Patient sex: M
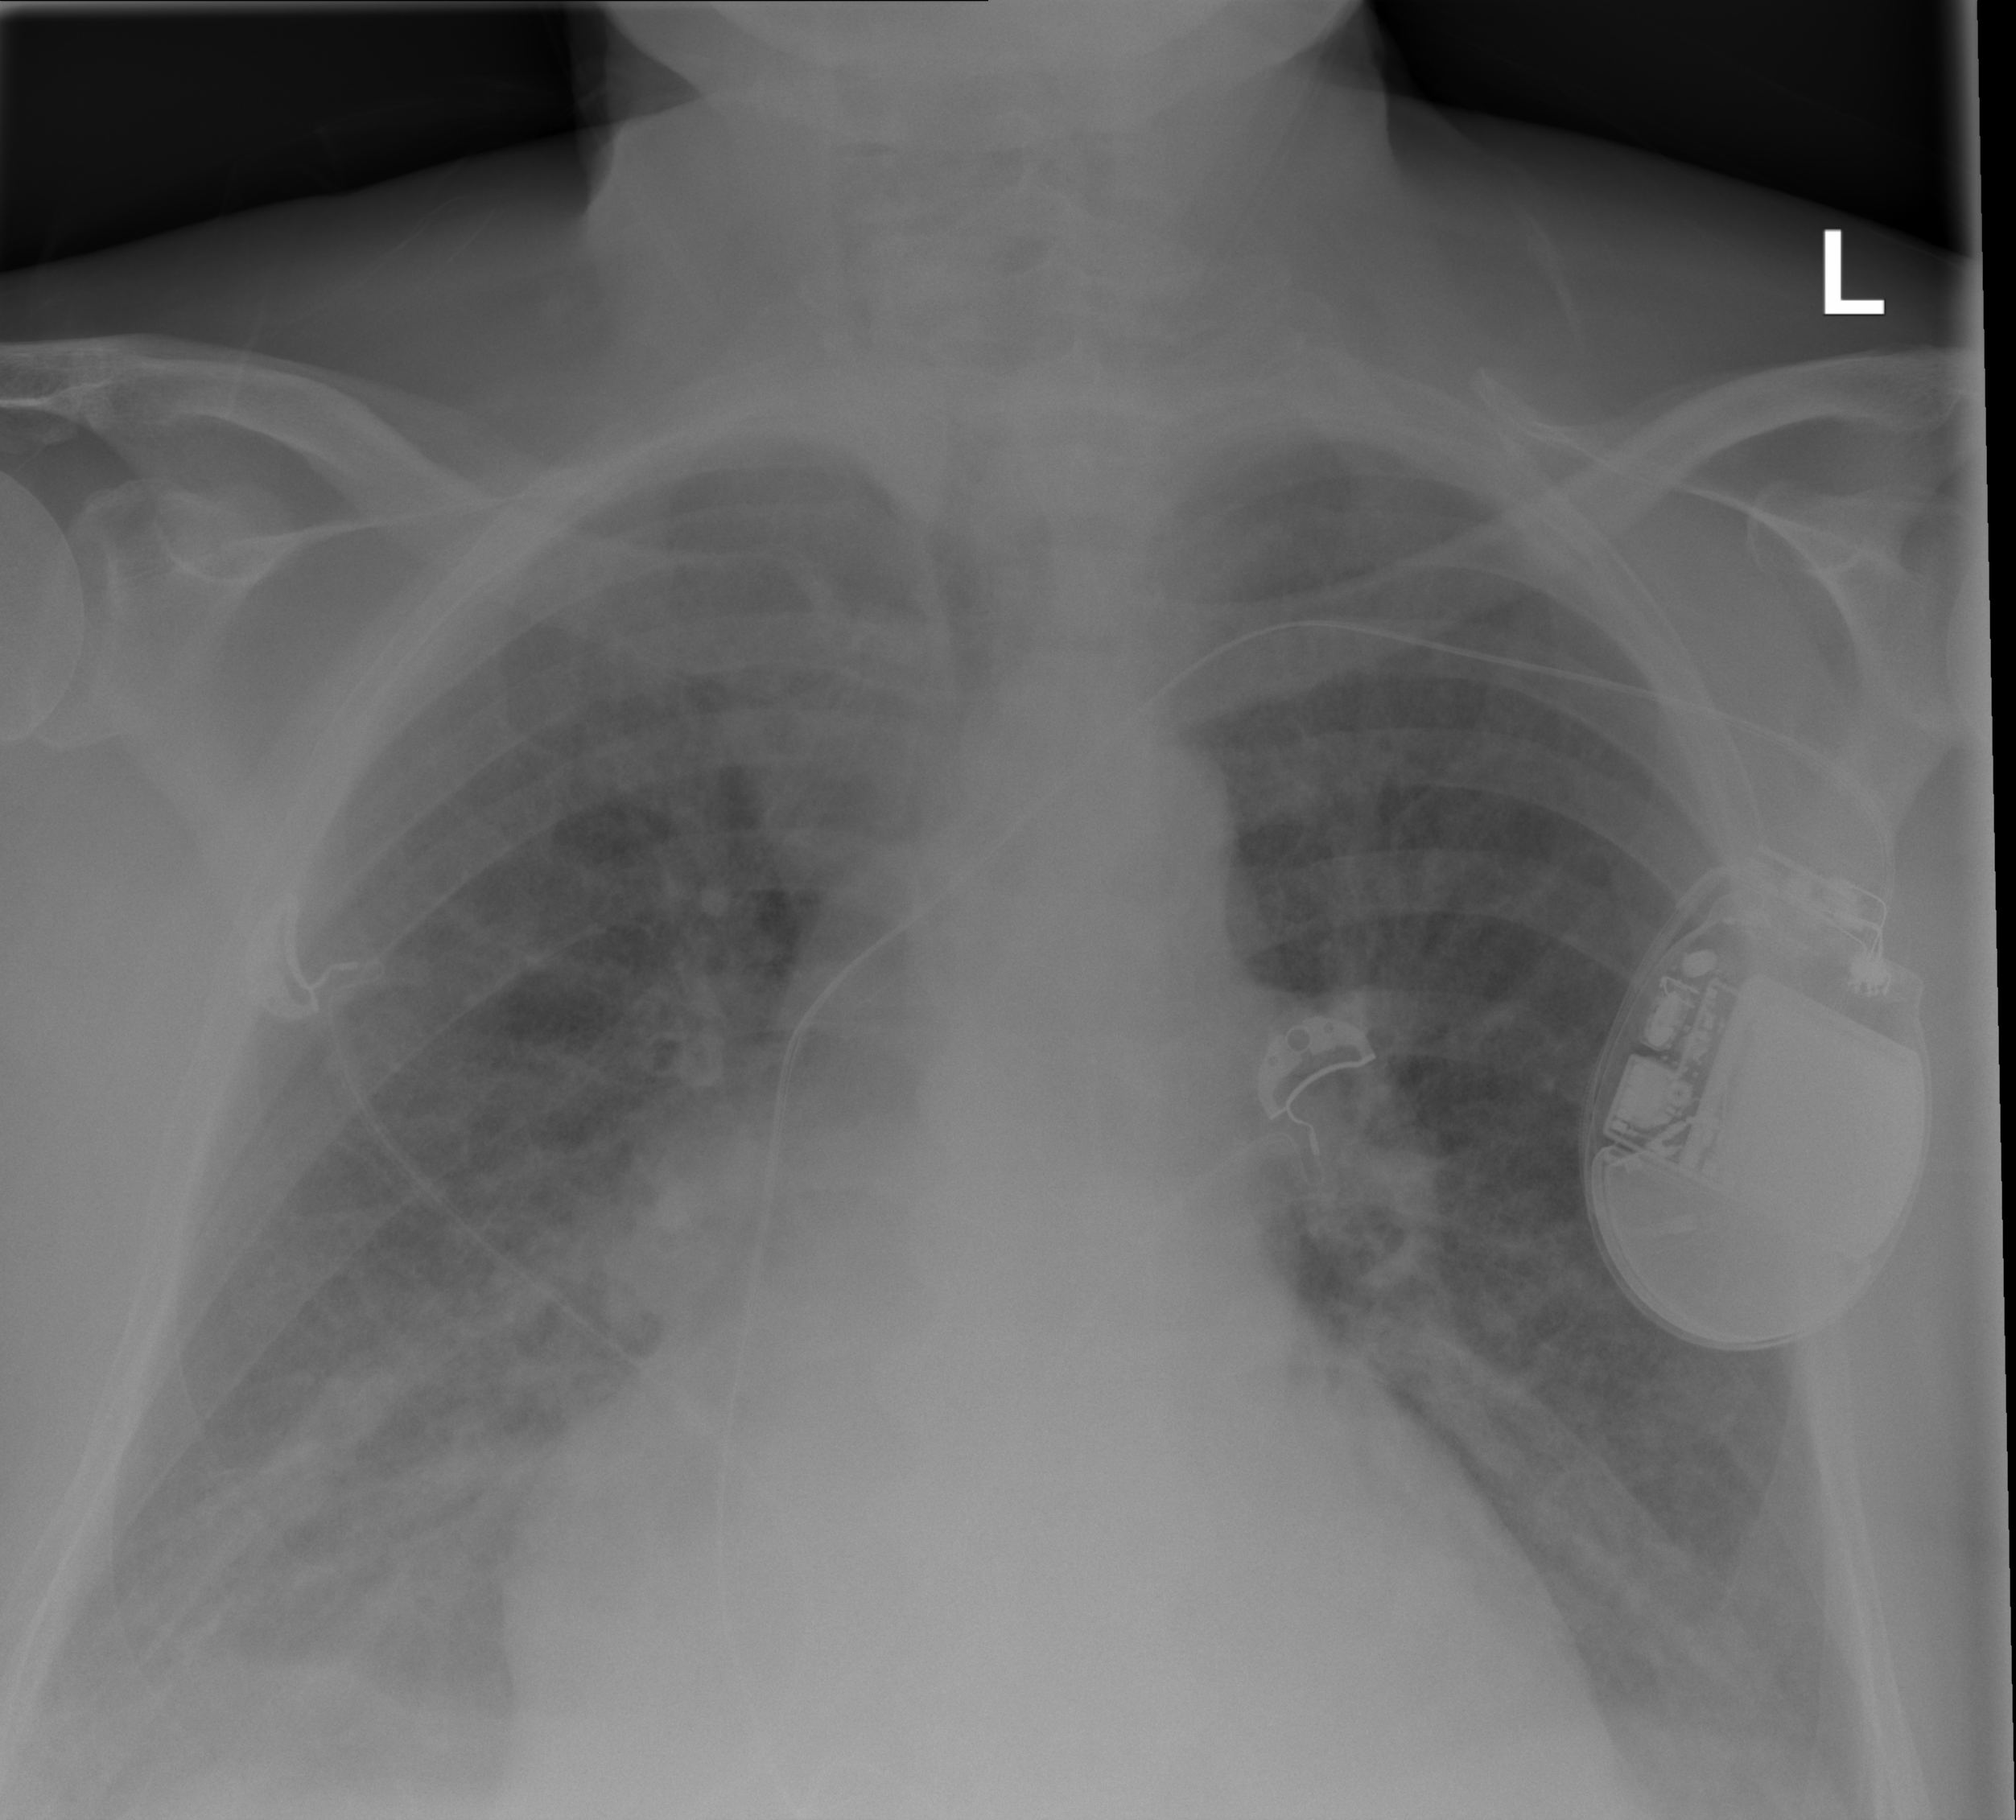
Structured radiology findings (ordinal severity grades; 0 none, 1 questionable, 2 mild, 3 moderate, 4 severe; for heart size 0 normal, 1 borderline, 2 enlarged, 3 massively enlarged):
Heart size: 2
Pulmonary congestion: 3
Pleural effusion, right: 0
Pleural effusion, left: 0
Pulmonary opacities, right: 2
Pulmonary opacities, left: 2
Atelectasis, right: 0
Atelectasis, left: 0